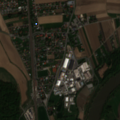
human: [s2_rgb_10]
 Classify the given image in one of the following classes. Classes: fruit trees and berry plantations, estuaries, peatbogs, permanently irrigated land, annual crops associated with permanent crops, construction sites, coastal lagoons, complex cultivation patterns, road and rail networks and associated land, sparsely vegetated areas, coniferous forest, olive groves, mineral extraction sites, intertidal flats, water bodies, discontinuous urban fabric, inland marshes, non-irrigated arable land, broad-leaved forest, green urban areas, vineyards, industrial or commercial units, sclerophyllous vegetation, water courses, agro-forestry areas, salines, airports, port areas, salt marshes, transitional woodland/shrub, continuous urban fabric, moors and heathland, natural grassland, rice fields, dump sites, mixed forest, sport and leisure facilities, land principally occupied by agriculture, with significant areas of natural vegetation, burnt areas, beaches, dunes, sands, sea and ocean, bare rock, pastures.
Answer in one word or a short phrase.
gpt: discontinuous urban fabric, non-irrigated arable land, broad-leaved forest, mixed forest, water courses